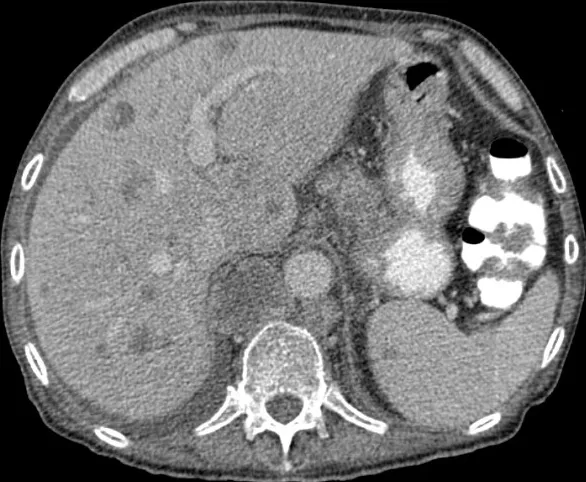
Multiple hypodensities noted in the liver, and an isolated lesion noted in the head of the spleen.
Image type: radiology (ct)